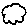
Label: cloud